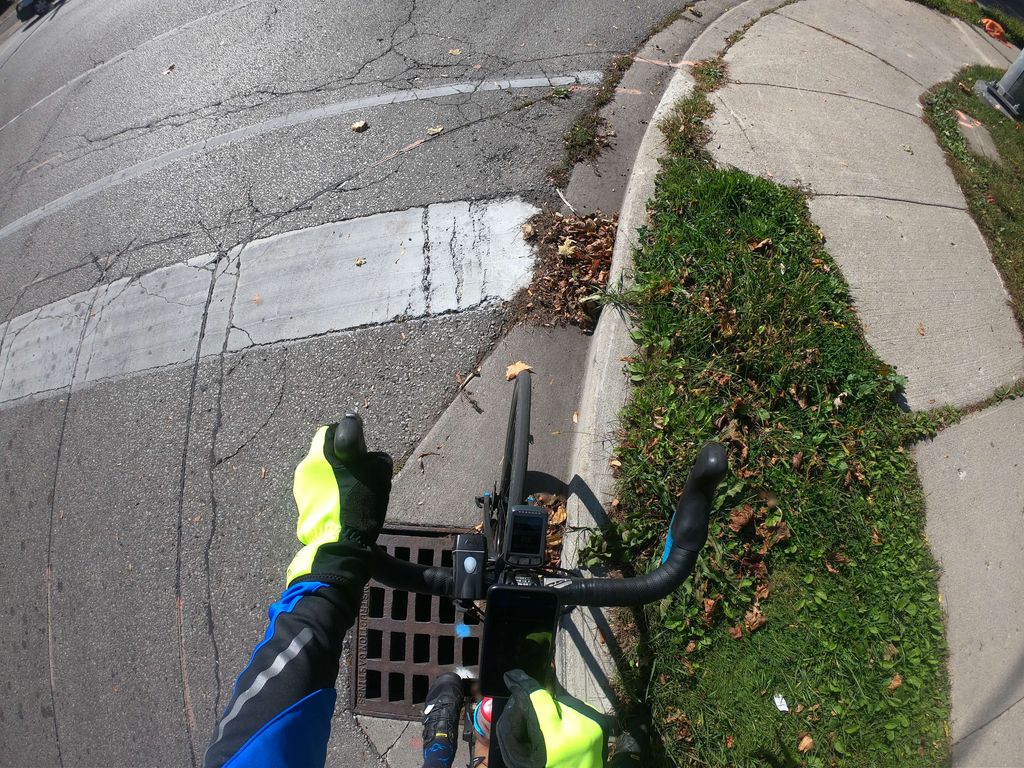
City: kitchener-waterloo